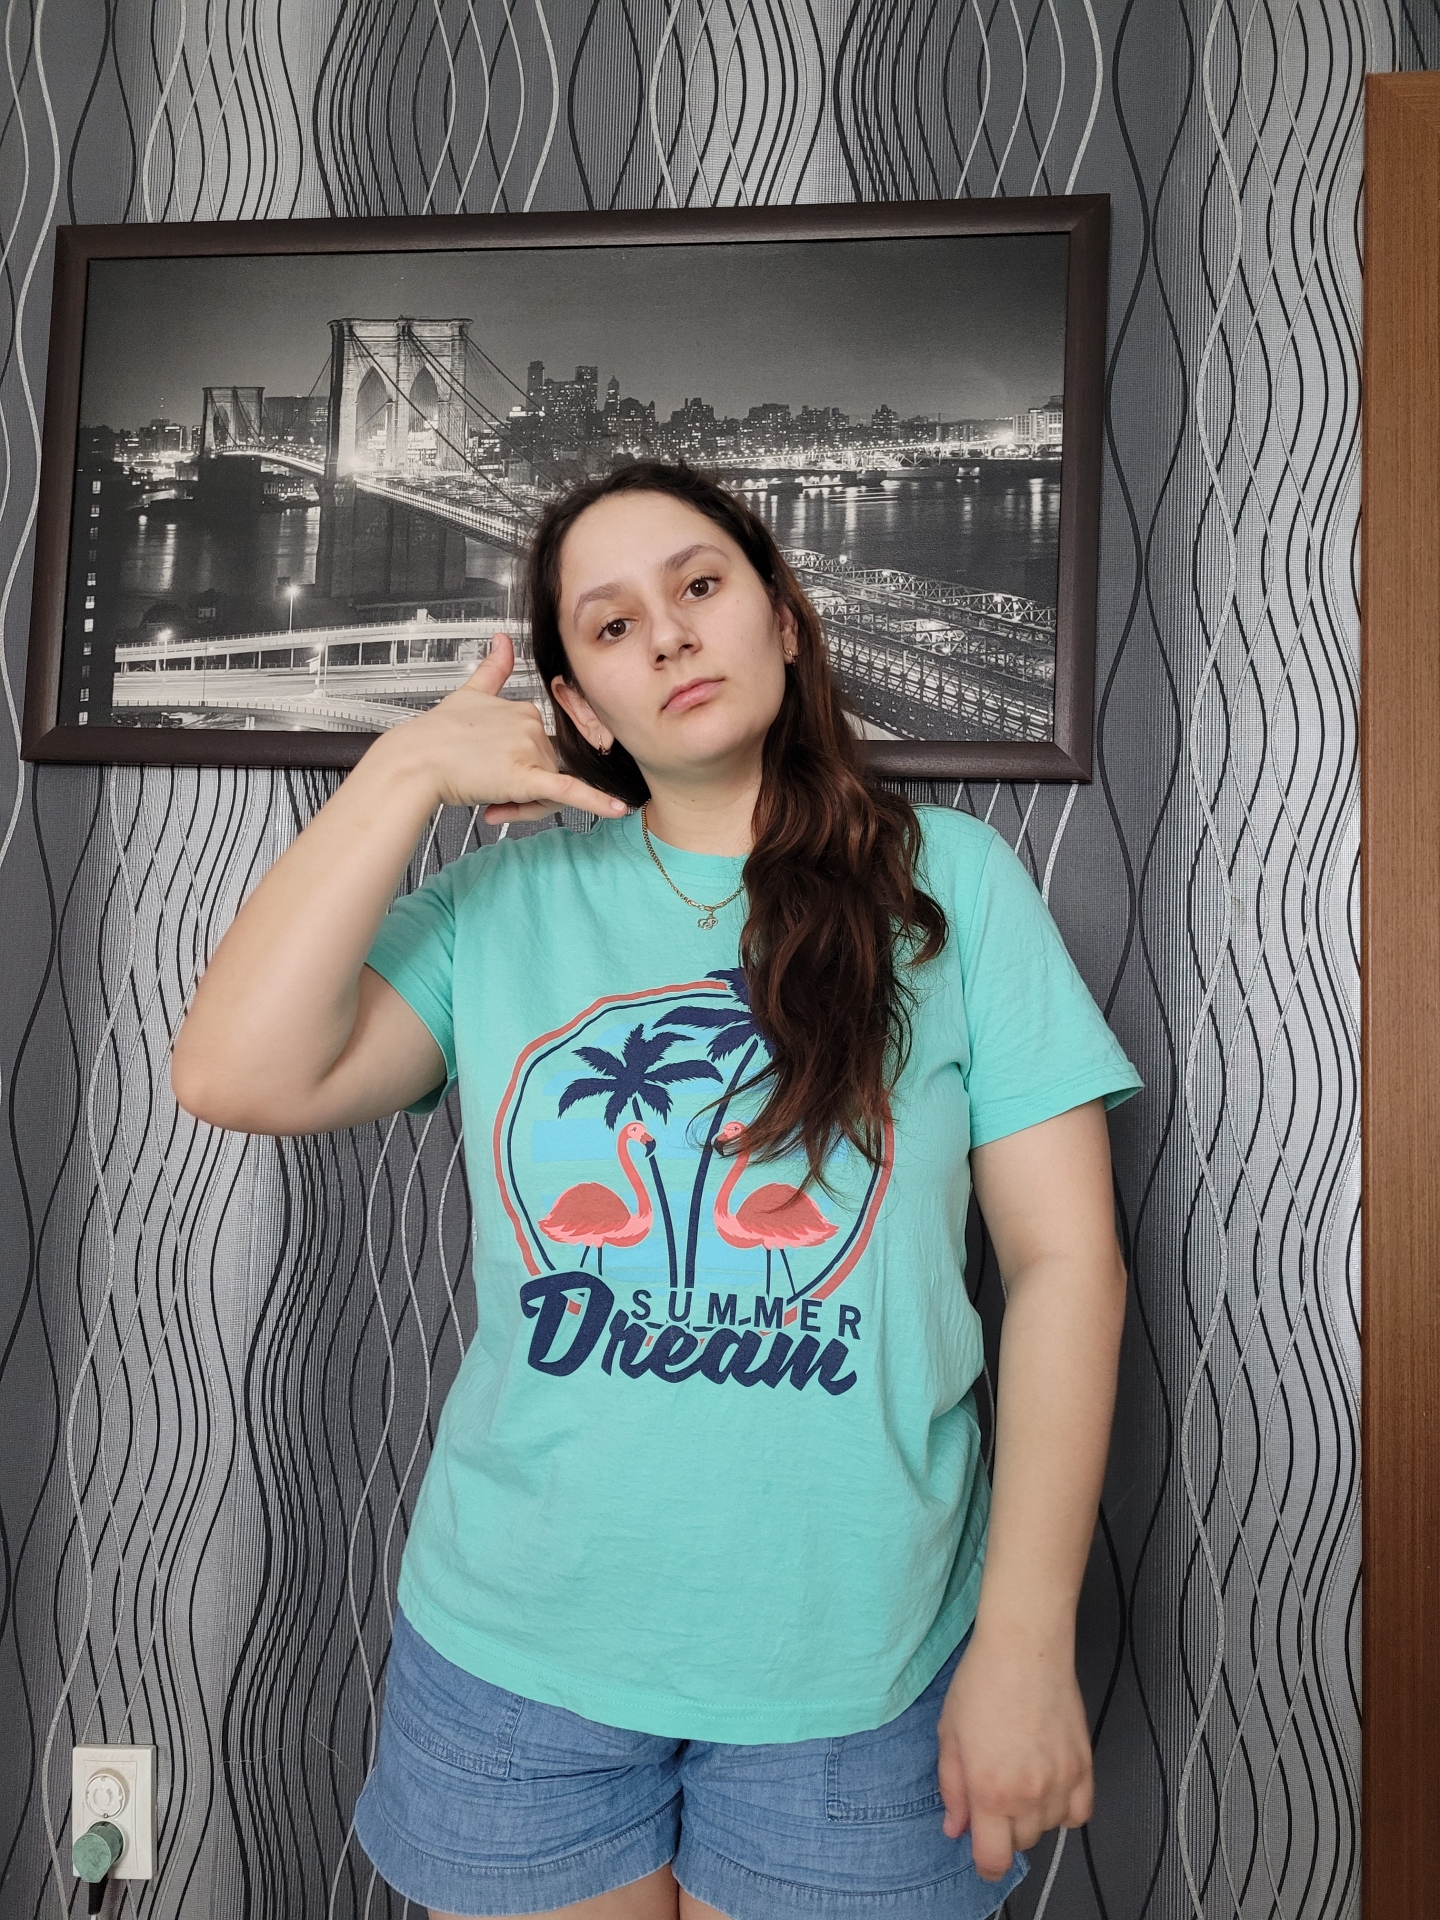
Label: clear